Question:
'''
nameList = soup.find_all("span", {"class":"answer-number"})
for item in nameList:
print('item.content[0]')
'''
I wrote the above code, but it is not working. Please help. I want the number 6a from it.
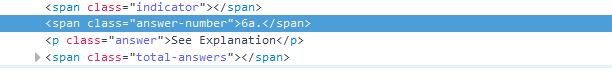
Answer: '''
>>> soup.findAll('span',{'class':'badgecount'})
[<span class="badgecount">9</span>, <span class="badgecount">23</span>, <span class="badgecount">51</span>, <span class="badgecount">8</span>, <span class="badgecount">40</span>, <span class="badgecount">83</span>, <span class="badgecount">20</span>, <span class="badgecount">88</span>, <span class="badgecount">104</span>, <span class="badgecount">3</span>, <span class="badgecount">22</span>, <span class="badgecount">39</span>, <span class="badgecount">1</span>, <span class="badgecount">12</span>, <span class="badgecount">45</span>]
>>> spans=soup.findAll('span',{'class':'badgecount'})
>>> for span in spans:
print span.text
9
23
51
8
40
83
20
88
104
3
22
39
1
12
45
'''